Question: Is it possible to have grid with 2 columns for example, and have different number of rows in each of it, like 4 in first, 3 in second.

I'd like something like on the picture
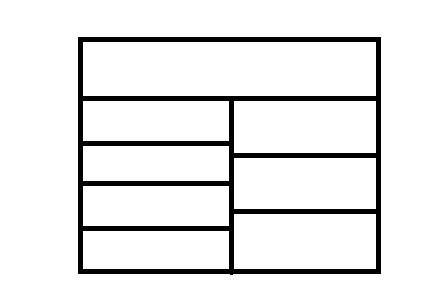
Answer: You can't do that with just one 'Grid', but using multiple 'Grid' controls, the 'ColumnSpan' and 'RowSpan' properties, and some sort of a control, you can generate a 'grid' like that.
'''
<Window x:Class="SOWPF.MainWindow"
...
Title="MainWindow" Height="450" Width="800">
<Grid>
<Grid.ColumnDefinitions>
<ColumnDefinition/>
<ColumnDefinition/>
</Grid.ColumnDefinitions>
<Grid.RowDefinitions>
<RowDefinition/>
<RowDefinition/>
<RowDefinition/>
<RowDefinition/>
<RowDefinition/>
</Grid.RowDefinitions>
<Border Grid.Column="0" Grid.Row="0" Grid.ColumnSpan="2" Margin="4" Background="Orange"/>
<Border Grid.Column="0" Grid.Row="1" Margin="4" Background="Green"/>
<Border Grid.Column="0" Grid.Row="2" Margin="4" Background="Green"/>
<Border Grid.Column="0" Grid.Row="3" Margin="4" Background="Green"/>
<Border Grid.Column="0" Grid.Row="4" Margin="4" Background="Green"/>
<Border Grid.Column="1" Grid.Row="1" Grid.RowSpan="4" Margin="4" Background="Orchid">
<Grid>
<Grid.RowDefinitions>
<RowDefinition/>
<RowDefinition/>
<RowDefinition/>
</Grid.RowDefinitions>
<Border Grid.Row="0" Margin="4" Background="DeepSkyBlue"/>
<Border Grid.Row="1" Margin="4" Background="DeepSkyBlue"/>
<Border Grid.Row="2" Margin="4" Background="DeepSkyBlue"/>
</Grid>
</Border>
</Grid>
</Window>
'''
The View:
<URL>